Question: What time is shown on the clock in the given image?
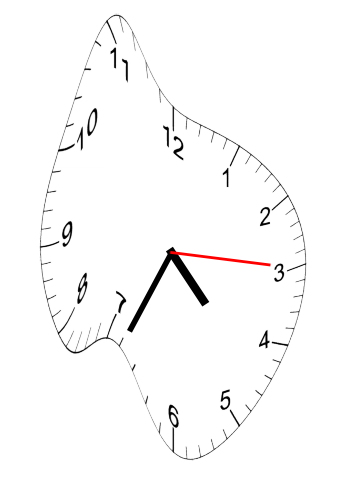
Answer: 04:34:15